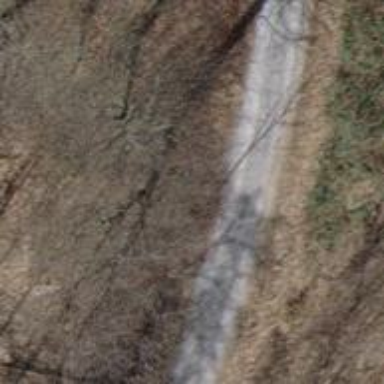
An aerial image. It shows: Track with fine gravel surface. The track type is grade 2.